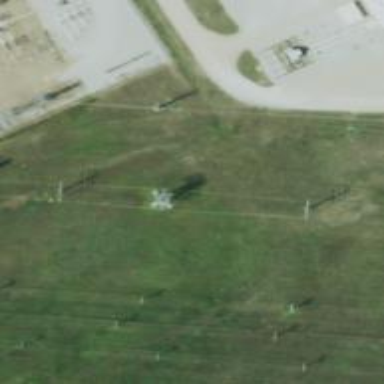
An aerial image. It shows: Lattice structure tower.